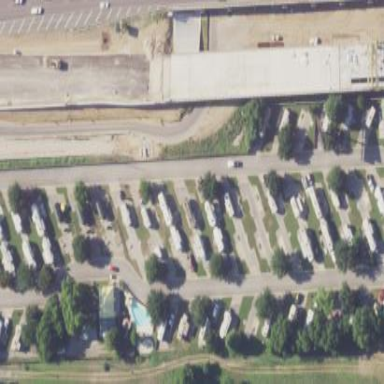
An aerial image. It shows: Caravan site for tourism.